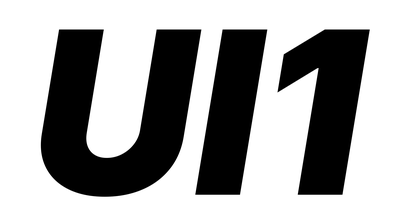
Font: Inter-Italic_Black_Italic